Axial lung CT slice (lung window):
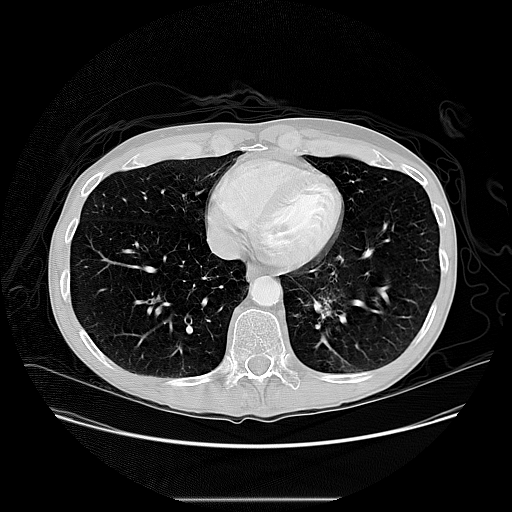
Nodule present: no